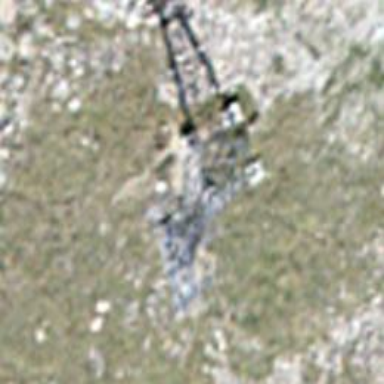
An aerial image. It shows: Pylon used for aerialway.